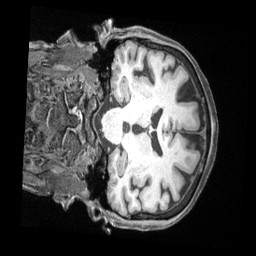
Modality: T1w
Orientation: coronal
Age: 70
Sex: female
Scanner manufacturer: siemens
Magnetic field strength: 3 T
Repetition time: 2.5 s
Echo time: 0.00222 s